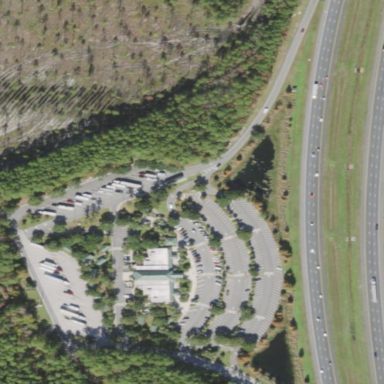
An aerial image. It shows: Rest area along the road.